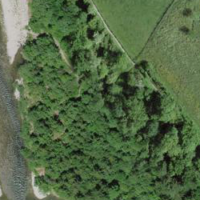
EUNIS habitat code: 41
Species observed at this site:
Euonymus europaeus
Prunus padus